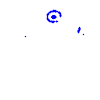
Particle: pion